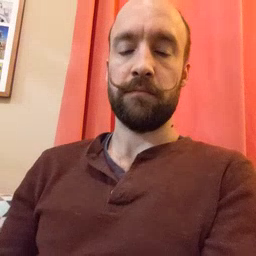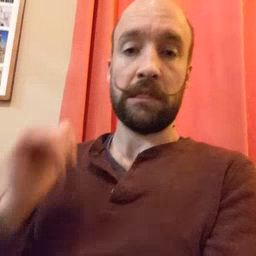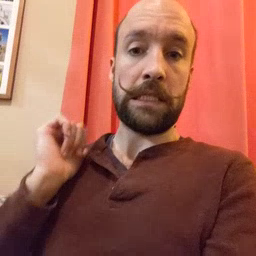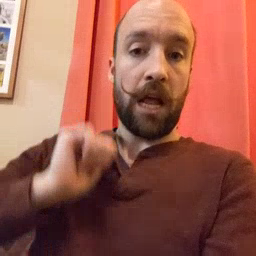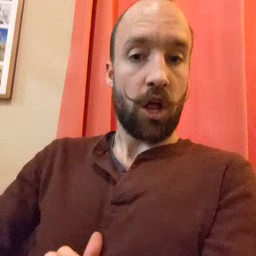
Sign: jacket